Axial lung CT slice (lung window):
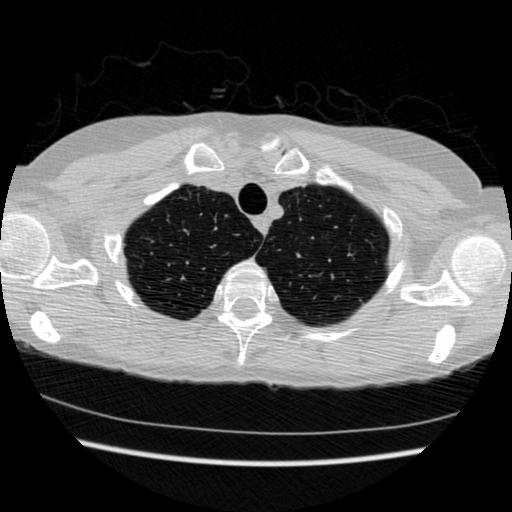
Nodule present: no